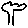
Label: tree